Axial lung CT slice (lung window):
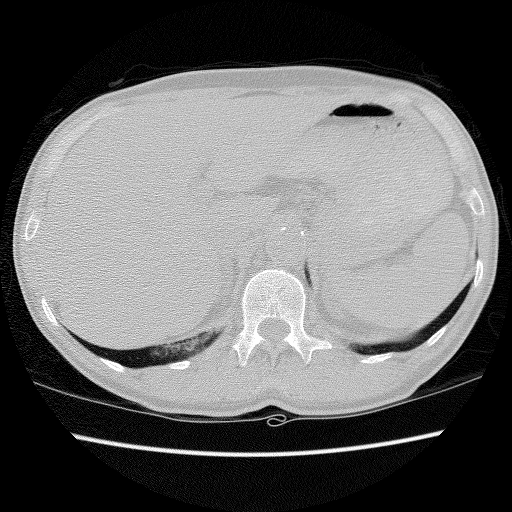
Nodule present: no